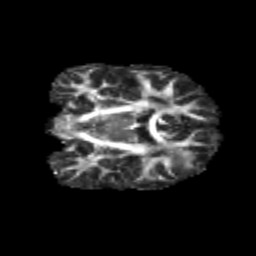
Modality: FA
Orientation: coronal
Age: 12
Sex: female
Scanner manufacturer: siemens
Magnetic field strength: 3 T
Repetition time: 3.8 s
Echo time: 0.07 s